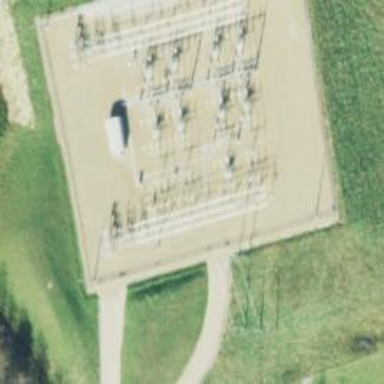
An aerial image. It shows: Switch used for power control.